Question: I hope you are doing well. I am working in a school management project , i want to get the average of 5 test(devoir) of each subject(Matiere) like-

i tried to use AVG() inside while loop of getting horizontale devoir data, i got no result ,any suggestions ??
'''
$query5 = "select * from devoir where CIN_ELEVE = '$cinE' and ID_ELV_AN_CLS = $select2 GROUP BY MODULE_DEVOIR";
$result5 = mysqli_query($con,$query5);
if(mysqli_num_rows($result5)>0)
{
echo"<table class='table table-bordered table-striped table-hover table-info'><tr>
<th>MATIERE</th>
<th>devoir1</th>
<th>devoir2</th>
<th>devoir3</th>
<th>devoir4</th>
<th>devoir5</th>
<th>AVG</th>
</tr>
";
while($rows = mysqli_fetch_assoc($result5))
{
$moduleD = $rows['MODULE_DEVOIR'];
$queryDEV = "select * from devoir inner join eleve on devoir.CIN_ELEVE = eleve.CIN_ELEVE where eleve.CIN_ELEVE = '$cinE' and MODULE_DEVOIR = '$moduleD' order by MODULE_DEVOIR";
$resultDEV = mysqli_query($con,$queryDEV);
/*to print subject name*/
echo"<tr><td>$moduleD</td>";
while($rows = mysqli_fetch_assoc($resultDEV))/*loop2*/
{
$noteDEV = $rows['NOTE_DEVOIR'];
/*to print subject mark(note)*/
echo"<td>$noteDEV</td>";
/*i add the query of average inside the loop to be with touch by all row data mark*/
$queryAVG="select avg($noteDEV) as average_devoir from devoir where MODULE_DEVOIR = '$moduleD' group by MODULE_DEVOIR ";
}
$resultAVG = mysqli_query($con,$queryAVG);
if($rows = mysqli_fetch_assoc($resultAVG))
{
if($rows = mysqli_fetch_assoc($resultAVG))
{
$avg = $rows['average_devoir'];
echo"<td>$avh</td>";
}
}
echo"</tr>";
}
echo"</table>";
}
'''
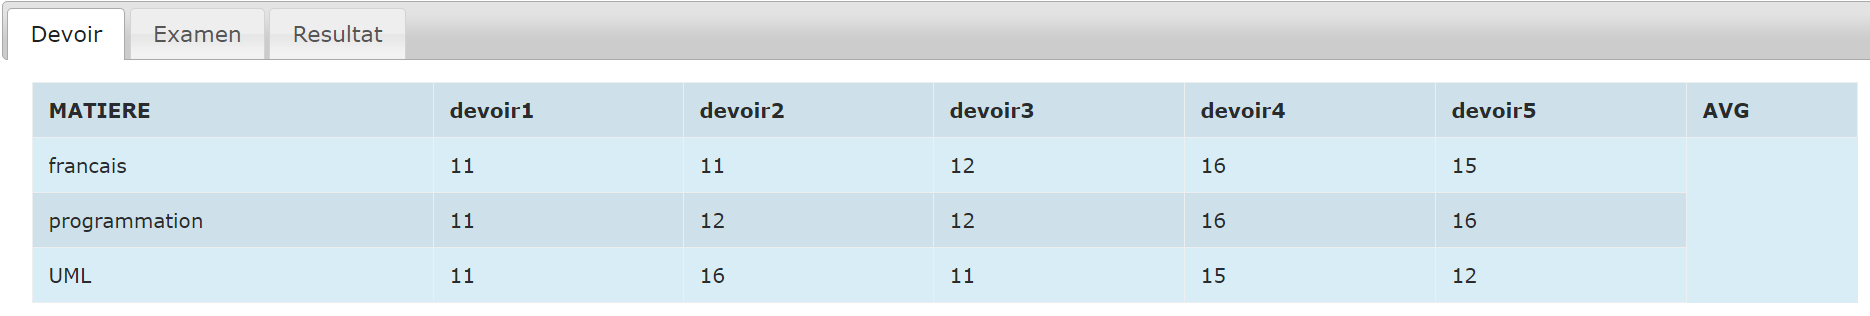
Answer: If you are not to use SQL to calculate the average, then doing this seems a better option.
'''
while($rows = mysqli_fetch_assoc($result5))
{
$moduleD = $rows['MODULE_DEVOIR'];
$queryDEV = "SELECT * FROM devoir INNER JOIN eleve " .
"ON devoir.CIN_ELEVE = eleve.CIN_ELEVE " .
"WHERE eleve.CIN_ELEVE = '$cinE' " .
"AND MODULE_DEVOIR = '$moduleD' " .
"ORDER BY MODULE_DEVOIR";
$resultDEV = mysqli_query($con,$queryDEV);
/*to print subject name*/
echo"<tr><td>$moduleD</td>";
// We will use this variable to store the sum
$sum = 0;
// And this is a counter to store the number of results
$count = 0;
while($rows = mysqli_fetch_assoc($resultDEV))/*loop2*/
{
$noteDEV = $rows['NOTE_DEVOIR'];
/*to print subject mark(note)*/
echo"<td>$noteDEV</td>";
// Update the sum
$sum += $noteDEV;
// Update the counter
$count ++;
}
// Calculate and display the average
$avg = $sum / $count;
echo "<td>$avh</td>" . "</tr>";
}
'''
If you know that the number of results is always constant, and equals 5, you can get rid of the '$count' variable and divide by 5 directly.
You may also wish to format the output to fit your needs.